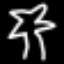
Label: palm tree